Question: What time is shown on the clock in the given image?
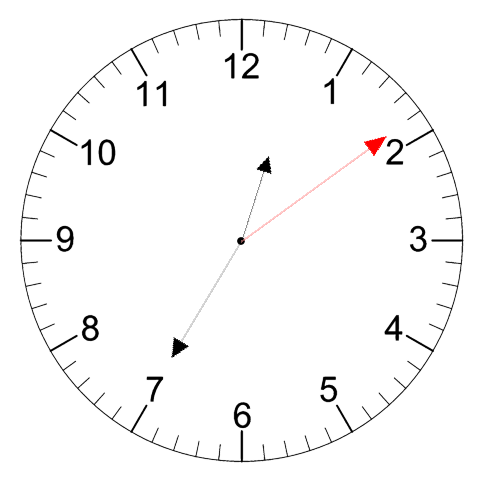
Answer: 12:35:09